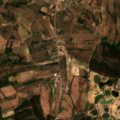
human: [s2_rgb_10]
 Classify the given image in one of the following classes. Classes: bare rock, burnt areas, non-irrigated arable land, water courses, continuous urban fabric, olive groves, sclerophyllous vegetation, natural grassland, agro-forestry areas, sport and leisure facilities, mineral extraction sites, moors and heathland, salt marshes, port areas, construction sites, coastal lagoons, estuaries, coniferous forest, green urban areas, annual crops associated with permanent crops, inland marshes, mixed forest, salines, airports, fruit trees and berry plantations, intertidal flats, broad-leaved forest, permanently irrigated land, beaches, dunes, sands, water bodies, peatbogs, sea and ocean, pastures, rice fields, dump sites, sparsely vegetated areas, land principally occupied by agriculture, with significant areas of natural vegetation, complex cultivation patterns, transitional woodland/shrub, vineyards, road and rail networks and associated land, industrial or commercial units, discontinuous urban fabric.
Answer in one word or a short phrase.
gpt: discontinuous urban fabric, dump sites, olive groves, annual crops associated with permanent crops, complex cultivation patterns, broad-leaved forest